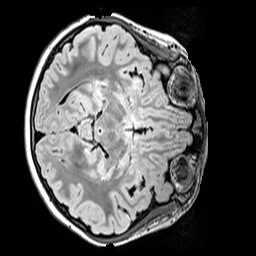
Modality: FLAIR
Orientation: axial
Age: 9
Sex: female
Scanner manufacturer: siemens
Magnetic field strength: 3 T
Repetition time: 5 s
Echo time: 0.388 s